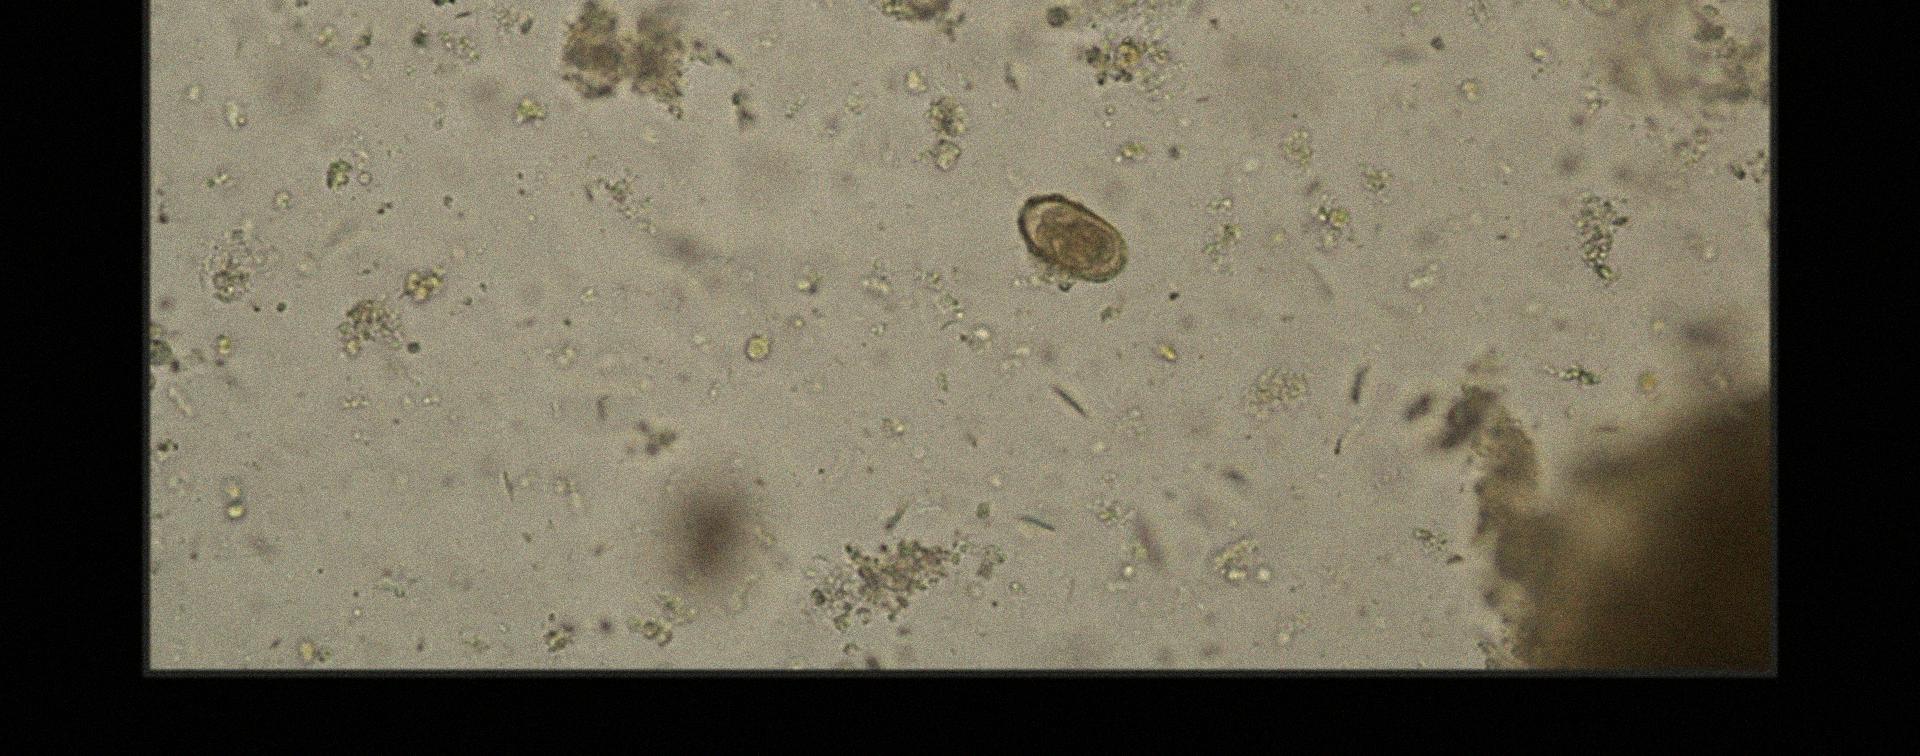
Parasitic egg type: Capillaria philippinensis